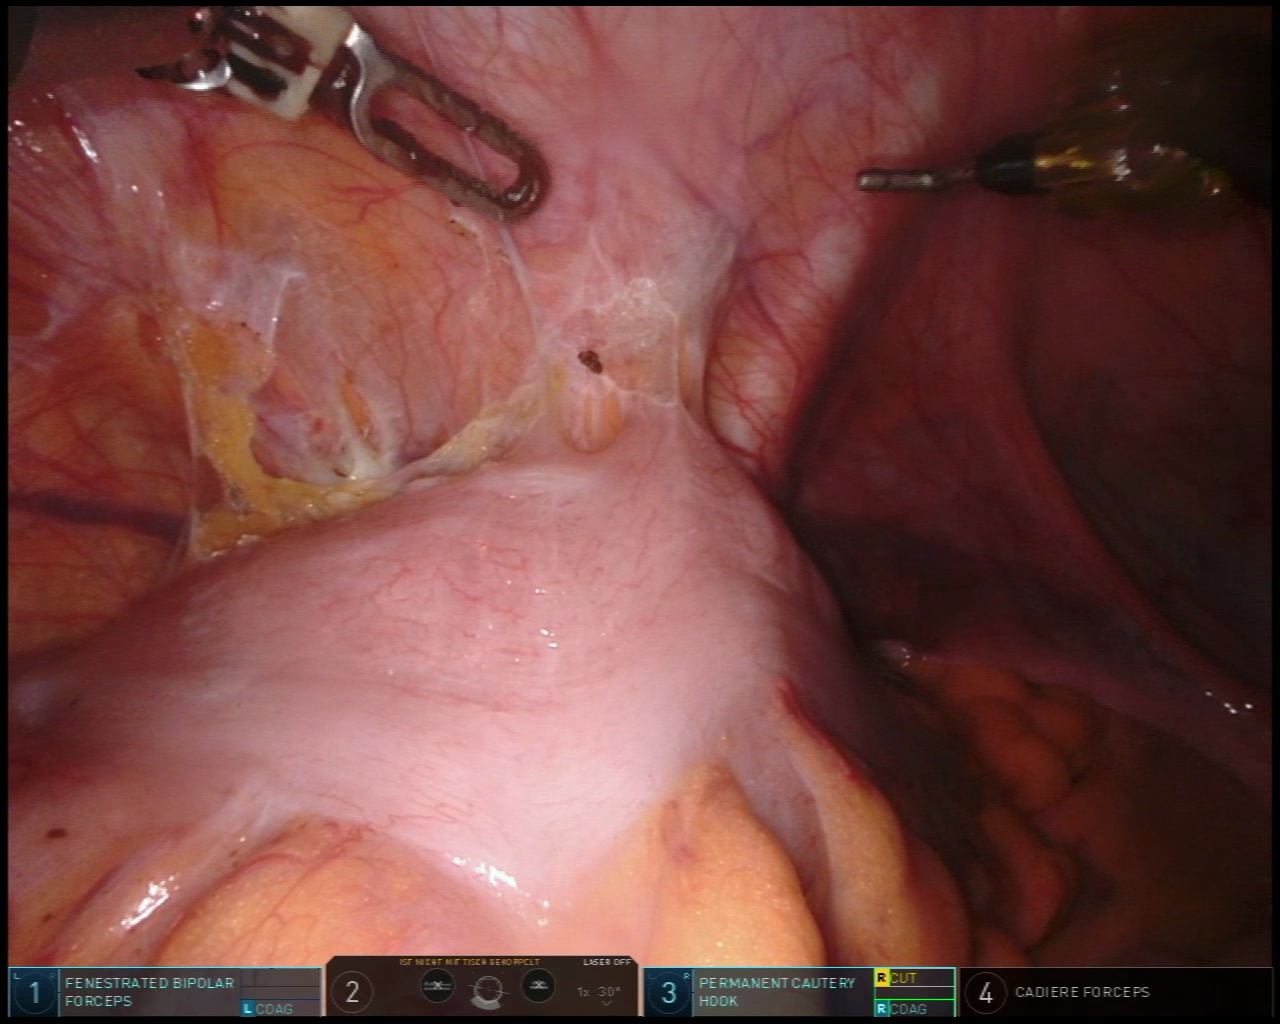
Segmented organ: abdominal_wall
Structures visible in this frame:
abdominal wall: yes
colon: yes
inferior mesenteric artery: no
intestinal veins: no
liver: no
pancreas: no
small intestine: no
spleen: no
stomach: no
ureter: no
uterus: no
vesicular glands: no